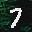
Label: 7